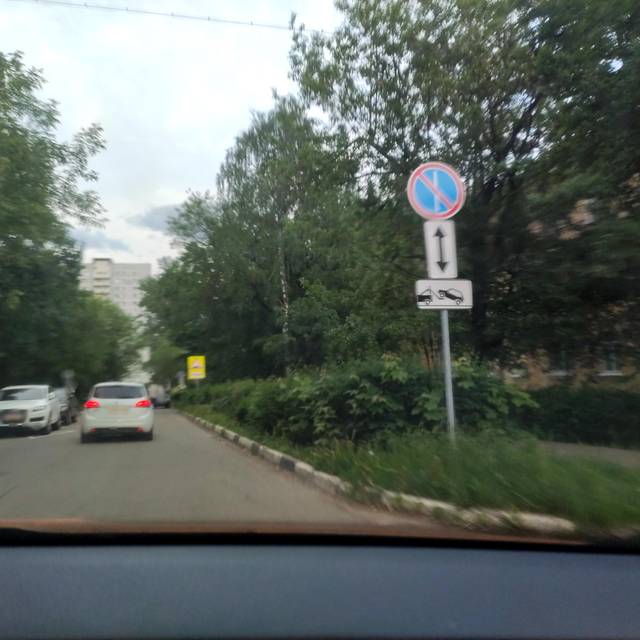
Region: Russia
Coordinates: 55.666, 37.289